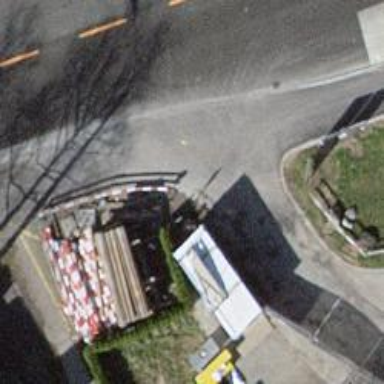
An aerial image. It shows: Unmarked crossing with traffic calming table.